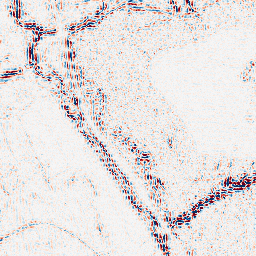
Category: wavelet
Decomposition family: wavelet_dwt
Decomposition parameters: wavelet: sym4
level: 2
Upsampling method: regularized
Upsampling parameters: scale: 2
lambda_reg: 0.01
Upsampling scale: 2